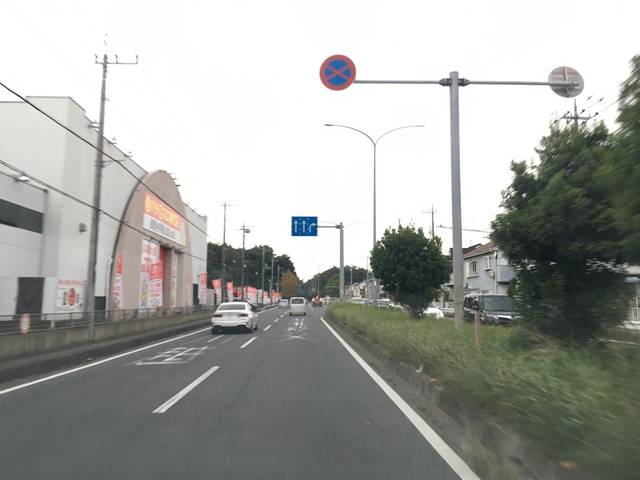
Region: Japan
Coordinates: 35.818, 139.389